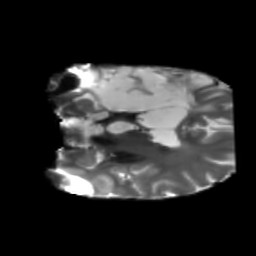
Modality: T2w
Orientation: coronal
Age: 40
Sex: male
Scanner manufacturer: siemens
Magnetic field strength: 3 T
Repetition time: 5.25 s
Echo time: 0.08 s